Interaction volume radius: 10 \u00c5
Interaction volume height: 35 \u00c5
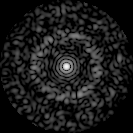
Disorder parameter: 0.831